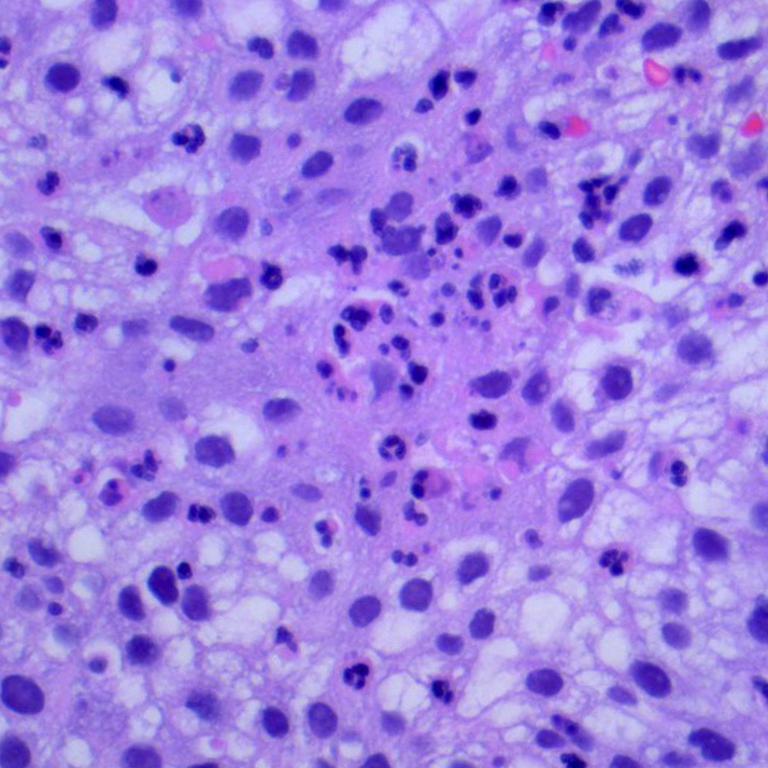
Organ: lung
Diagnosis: squamous carcinomas